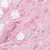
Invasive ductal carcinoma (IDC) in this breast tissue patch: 0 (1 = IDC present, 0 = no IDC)